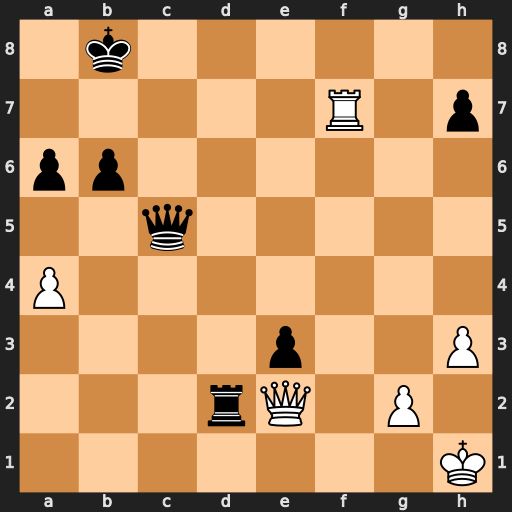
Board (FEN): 1k6/5R1p/pp6/2q5/P7/4p2P/3rQ1P1/7K
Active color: w
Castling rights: -
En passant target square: -
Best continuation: Qf3 Rd5 Qg3+ Qd6 Qg8+ Qd8 Rf8 Qxf8 Qxf8+